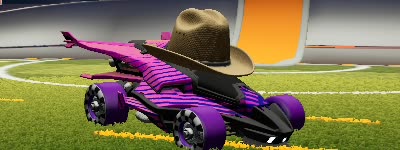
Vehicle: aftershock